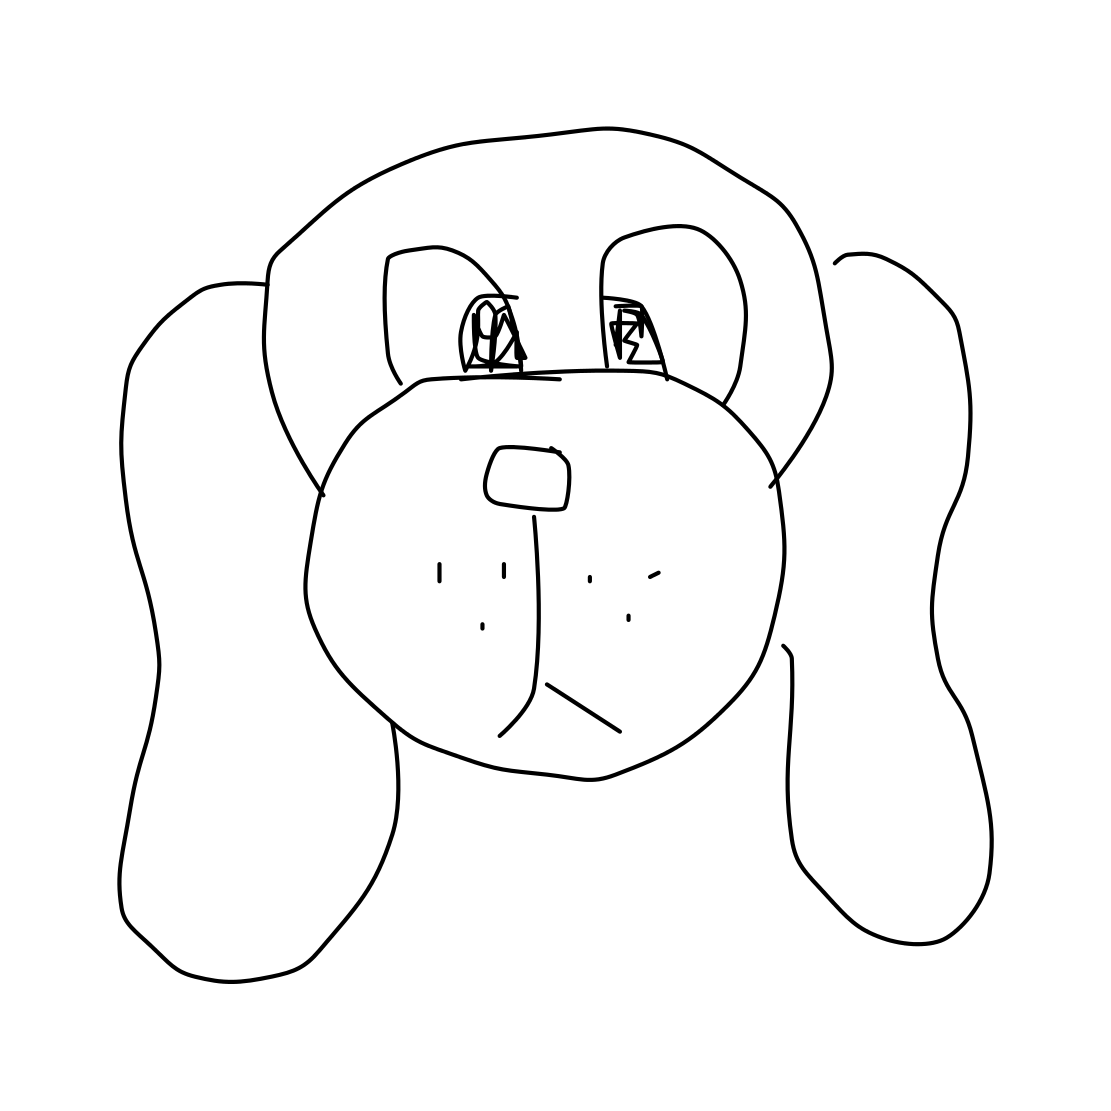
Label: dog